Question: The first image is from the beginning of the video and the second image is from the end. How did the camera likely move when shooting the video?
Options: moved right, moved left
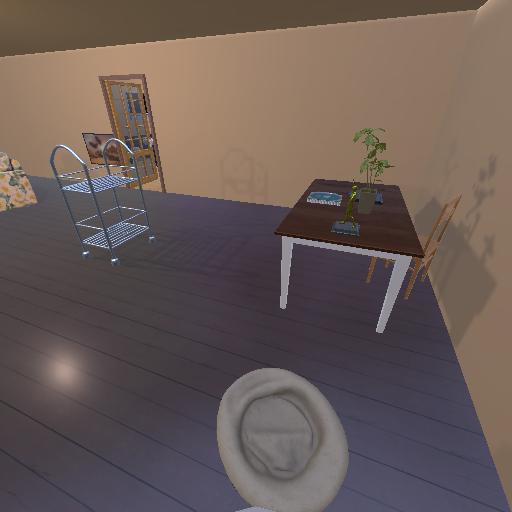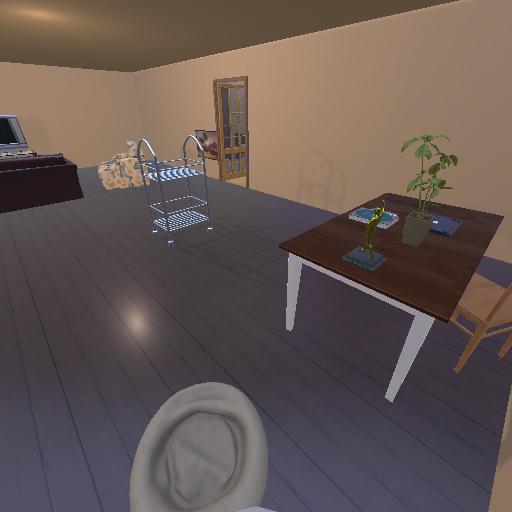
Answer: moved right